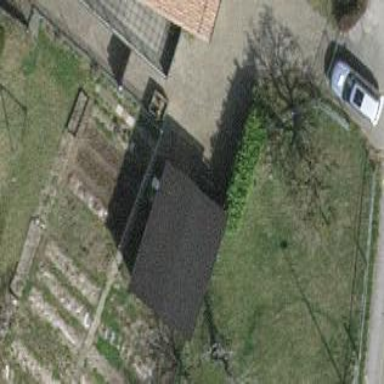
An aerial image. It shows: Simple and straightforward house.